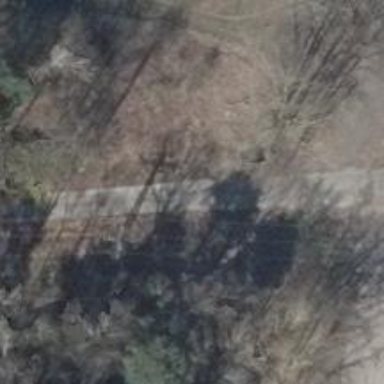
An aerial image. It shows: Minor power line.